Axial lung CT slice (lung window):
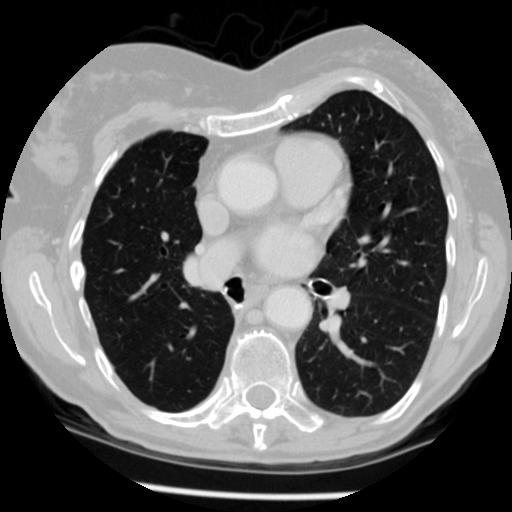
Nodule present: no